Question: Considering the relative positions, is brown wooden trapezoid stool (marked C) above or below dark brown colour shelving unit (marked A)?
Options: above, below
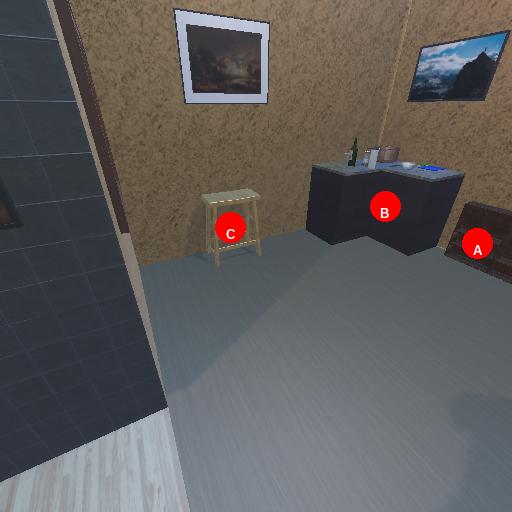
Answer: above